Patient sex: M
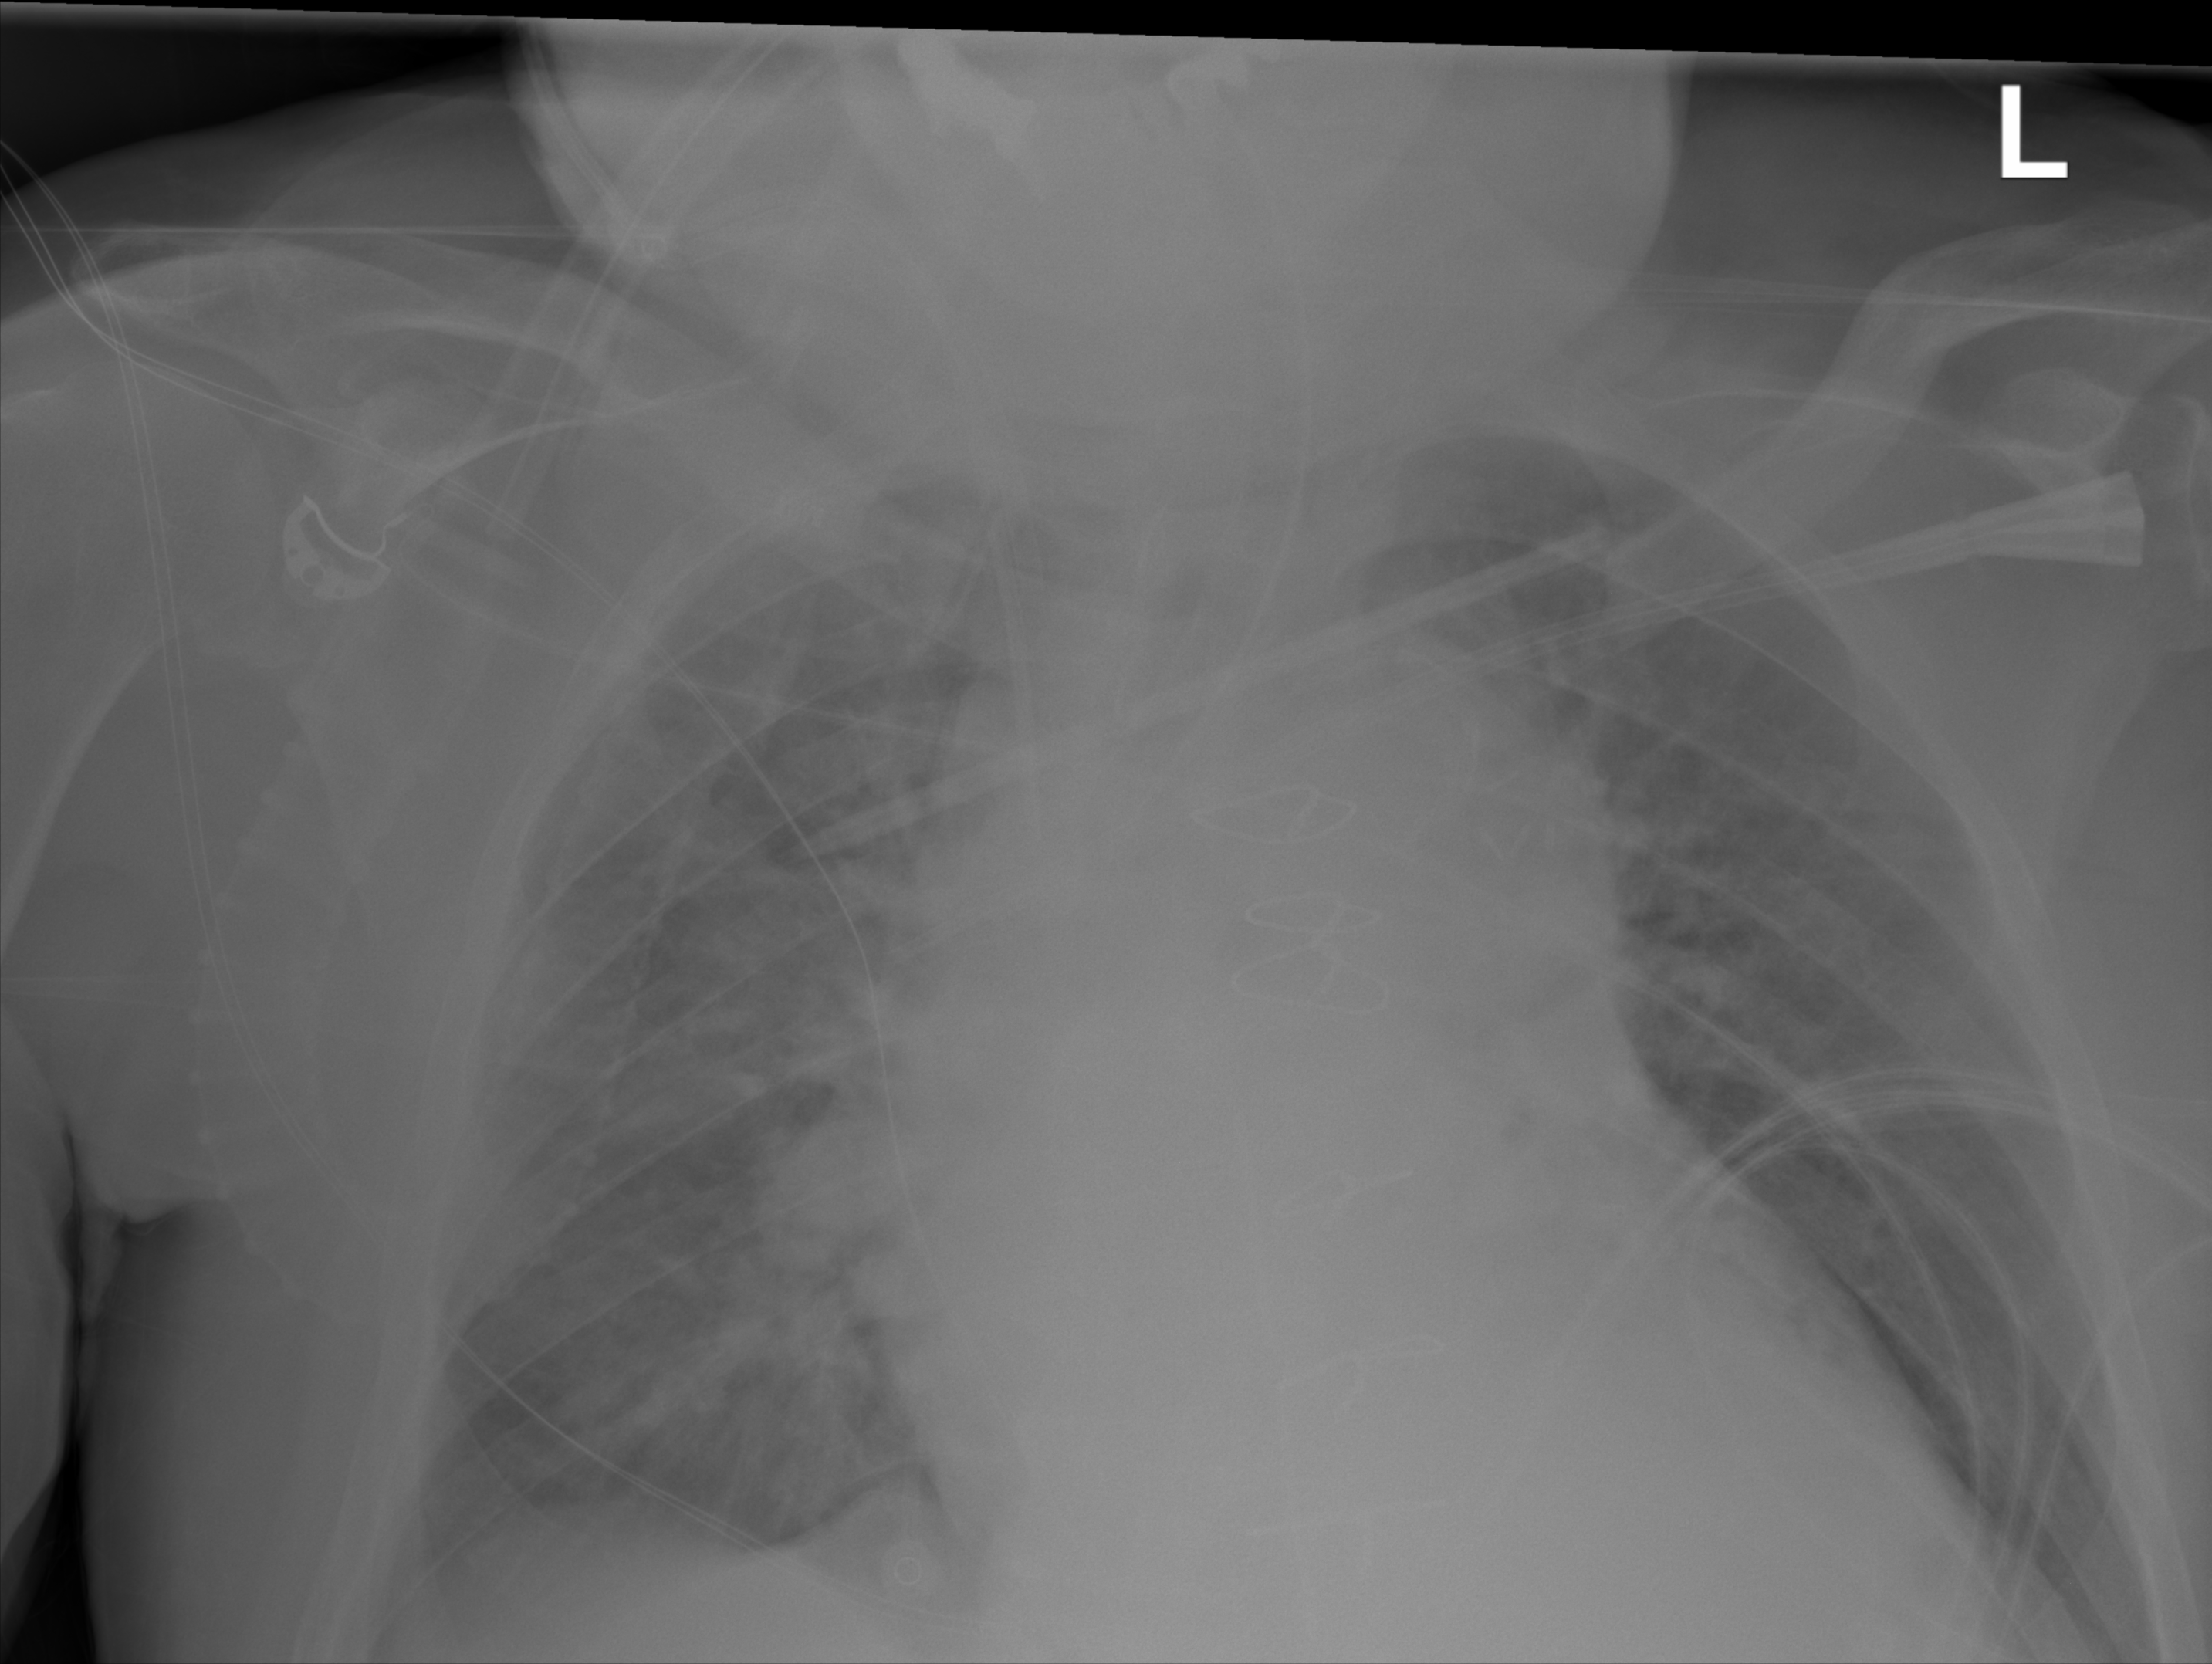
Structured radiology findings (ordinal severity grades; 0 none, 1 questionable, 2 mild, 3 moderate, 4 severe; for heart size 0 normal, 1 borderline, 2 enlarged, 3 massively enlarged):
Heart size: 2
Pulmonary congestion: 2
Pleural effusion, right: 2
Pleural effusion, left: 0
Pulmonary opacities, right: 2
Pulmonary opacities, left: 1
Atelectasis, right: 2
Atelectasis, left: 1